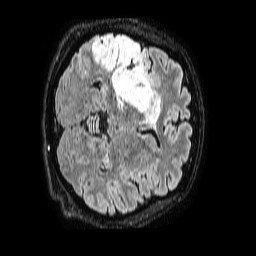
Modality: FLAIR
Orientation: axial
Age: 40
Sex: male
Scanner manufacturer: philips
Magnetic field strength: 1.5 T
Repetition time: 4.8 s
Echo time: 0.3 s